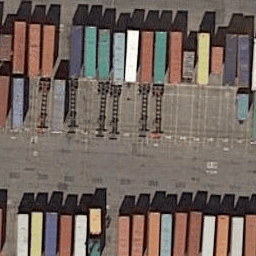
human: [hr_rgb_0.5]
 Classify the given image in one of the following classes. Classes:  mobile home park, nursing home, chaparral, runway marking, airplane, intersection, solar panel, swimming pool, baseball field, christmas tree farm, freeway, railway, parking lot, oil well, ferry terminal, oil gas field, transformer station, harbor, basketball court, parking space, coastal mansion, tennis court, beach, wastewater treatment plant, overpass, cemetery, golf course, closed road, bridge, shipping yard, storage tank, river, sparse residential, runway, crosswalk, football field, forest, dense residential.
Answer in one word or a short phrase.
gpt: shipping yard